Field crop: maize
Growth stage: 2
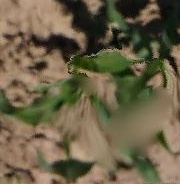
Species: maize